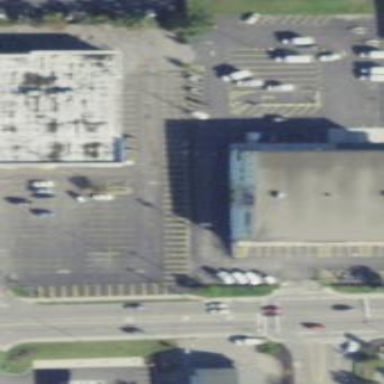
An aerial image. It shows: Building housing storage rental shop.